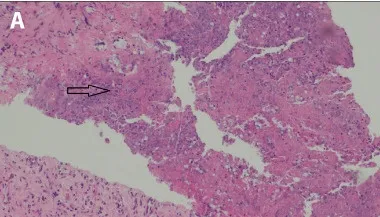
A photomicrograph of an H & E stain lung showing necrotising granulomatous inflammation and fibrous thickening of the pleura (A), 20x
magnification.
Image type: pathology (h&e)